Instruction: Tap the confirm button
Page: seats
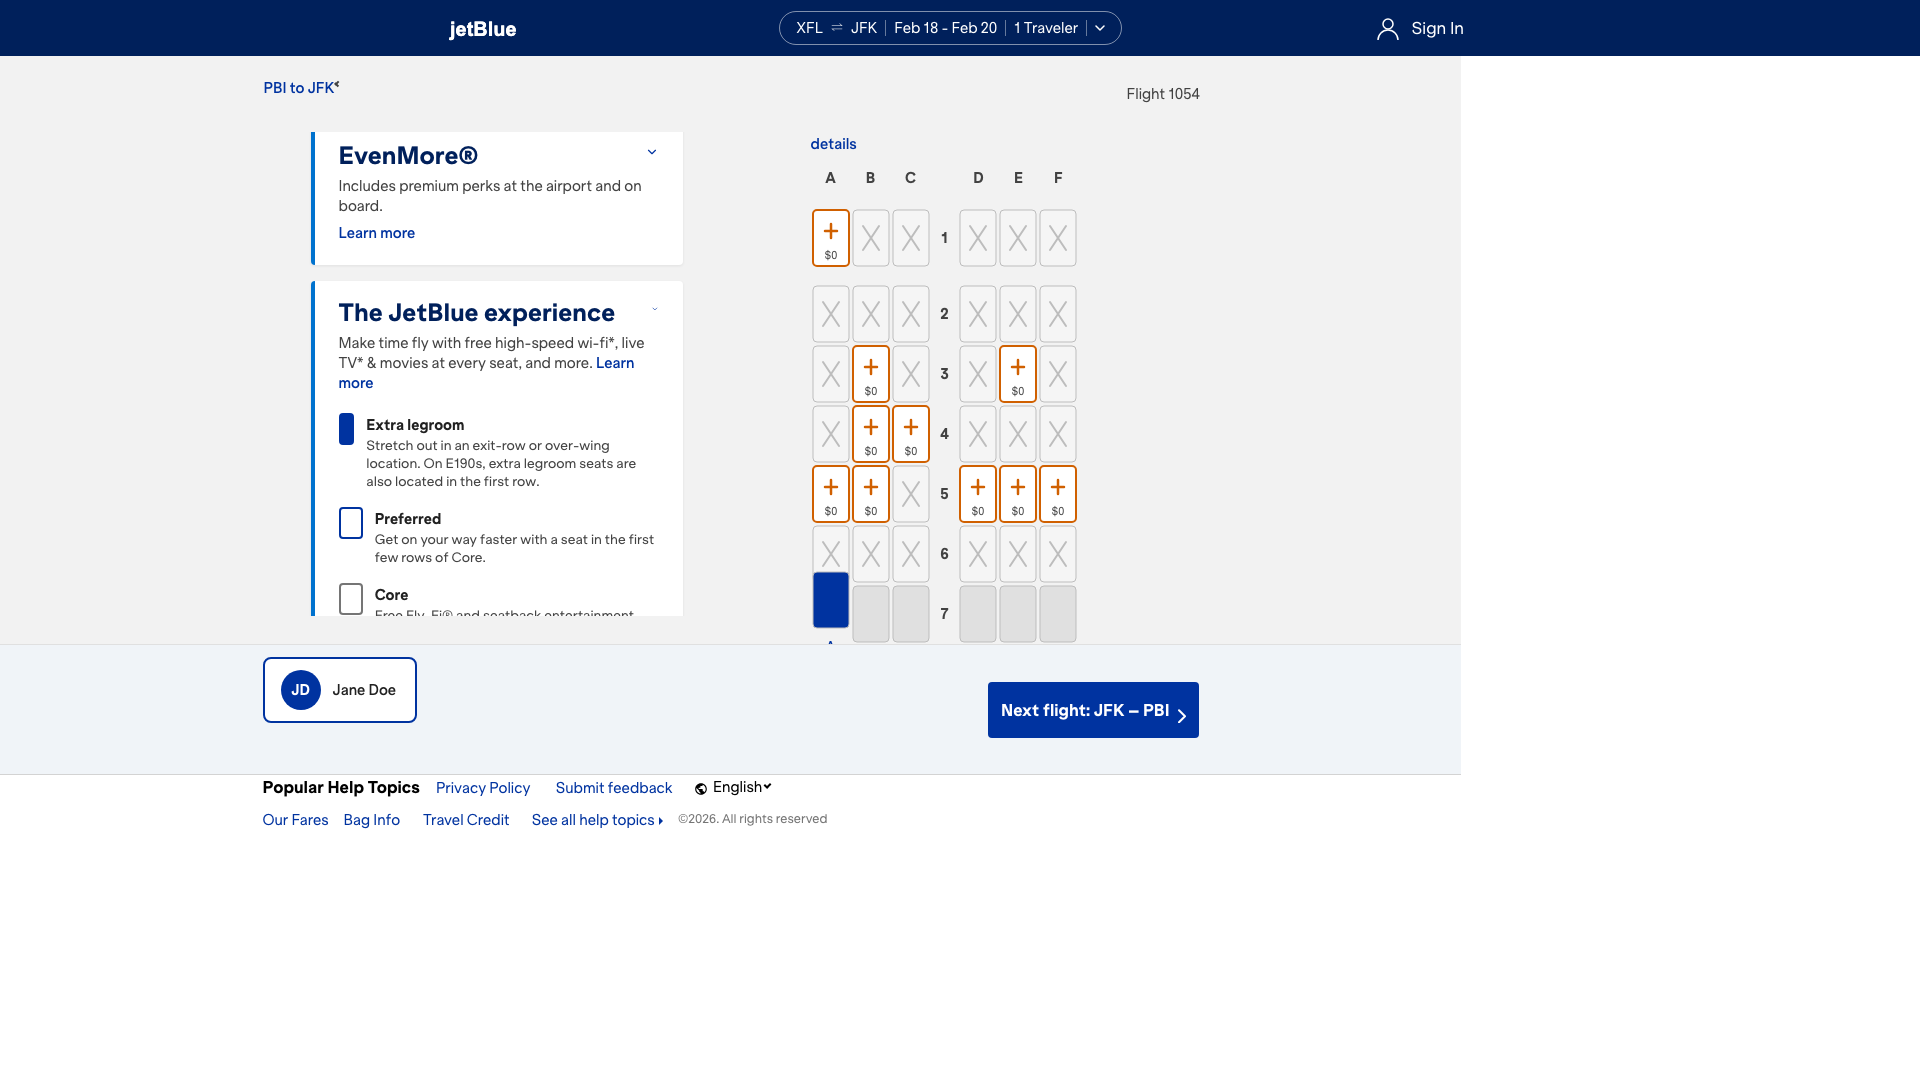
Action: click